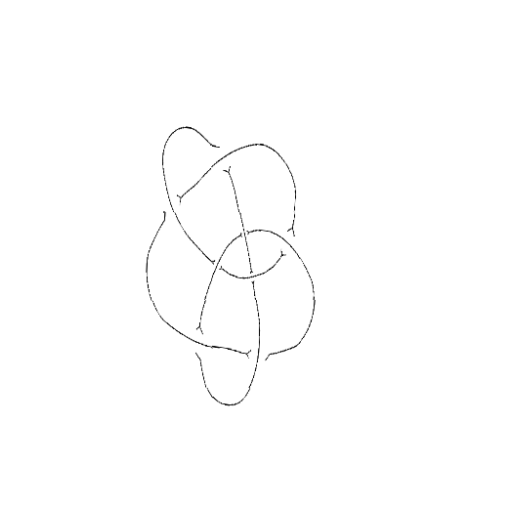
Crossing number: 8